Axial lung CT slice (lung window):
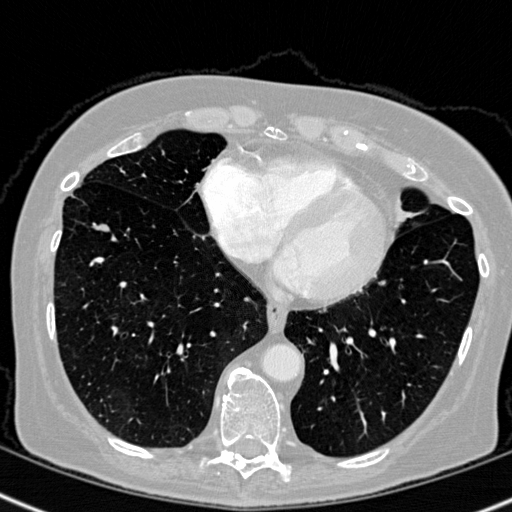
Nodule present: no